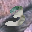
Label: 3